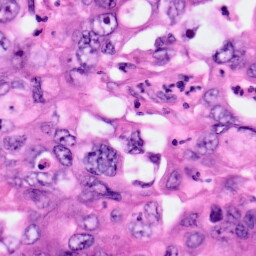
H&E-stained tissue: Pancreatic